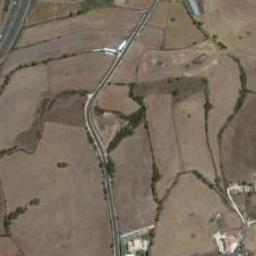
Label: terrace